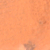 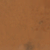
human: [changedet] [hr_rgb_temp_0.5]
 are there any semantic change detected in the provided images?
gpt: No change was made in this area.